Field crop: maize
Growth stage: 2
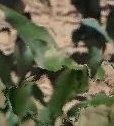
Species: maize